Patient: sex M, age 64
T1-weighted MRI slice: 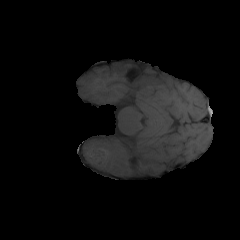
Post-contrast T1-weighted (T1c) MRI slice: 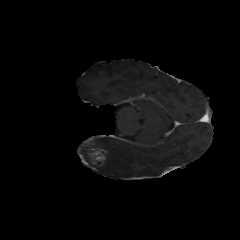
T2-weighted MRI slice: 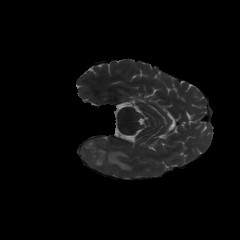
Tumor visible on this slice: yes
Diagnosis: Glioblastoma, IDH-wildtype
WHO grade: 4